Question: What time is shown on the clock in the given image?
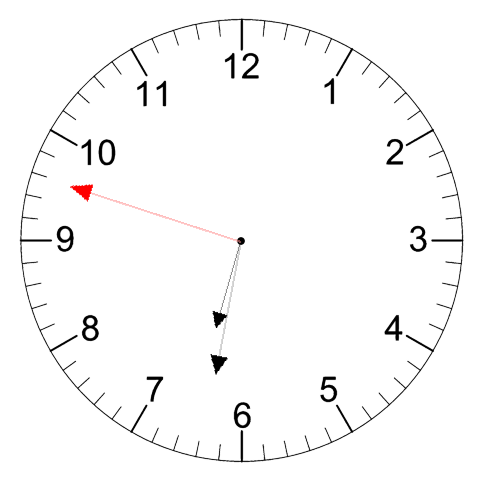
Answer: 06:31:48